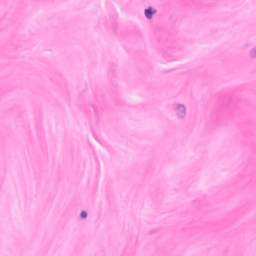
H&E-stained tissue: Breast